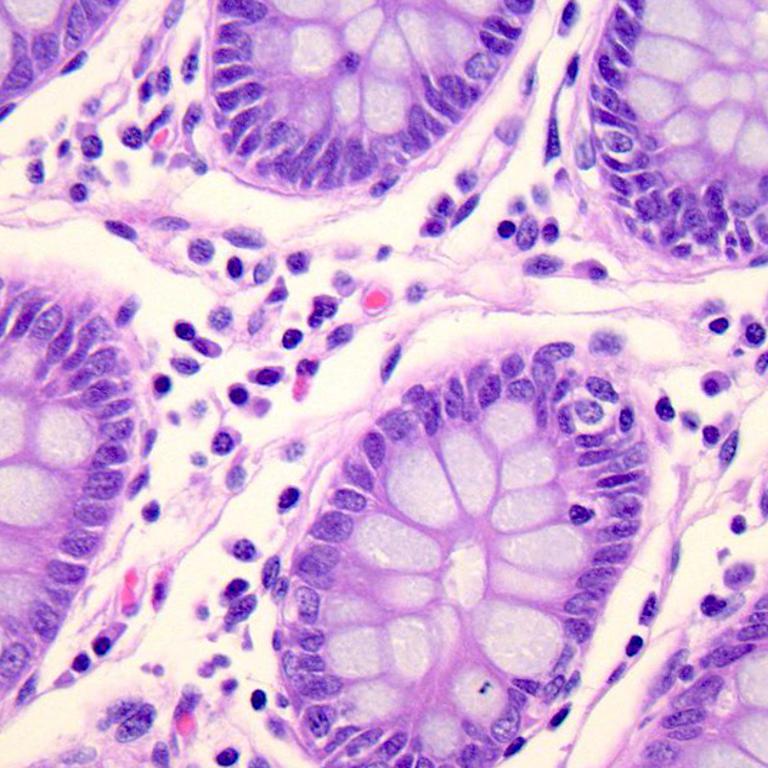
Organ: colon
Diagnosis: benign